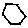
Label: hexagon